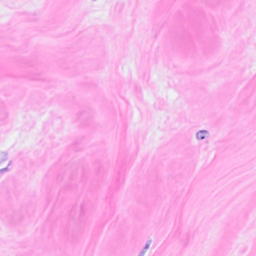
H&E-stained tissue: Breast